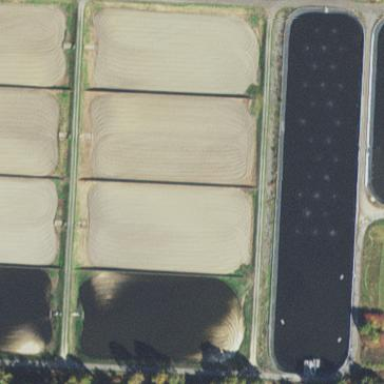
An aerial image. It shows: Wastewater plant.